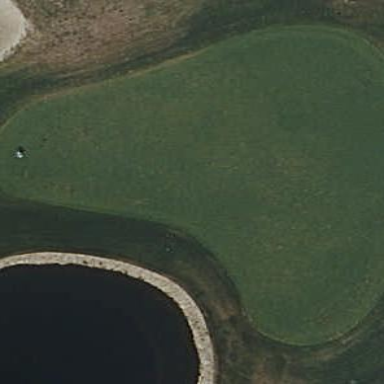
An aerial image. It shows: Golf green.